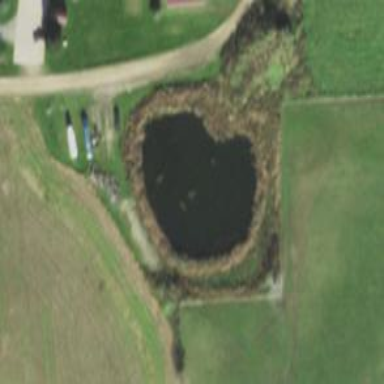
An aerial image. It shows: Serene water pond embraced by nature.